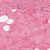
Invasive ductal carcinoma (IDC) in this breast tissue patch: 0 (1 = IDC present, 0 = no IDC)